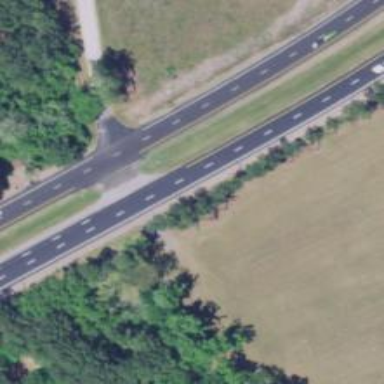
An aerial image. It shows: Trunk link road with asphalt surface.